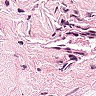
Metastatic tissue present: no